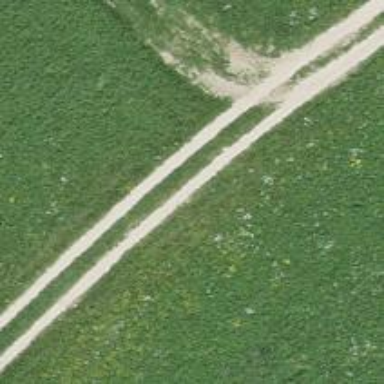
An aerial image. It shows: Ground track with tracktype of grade4.